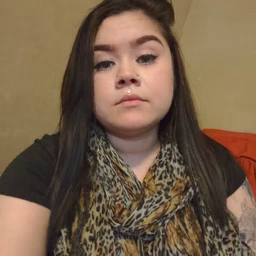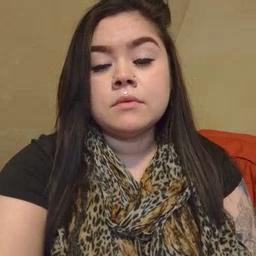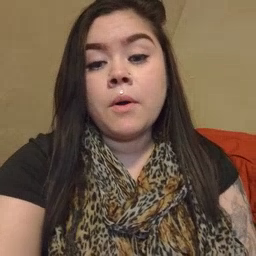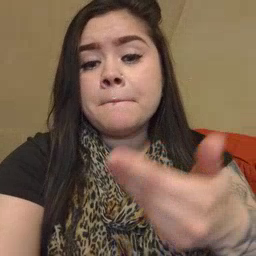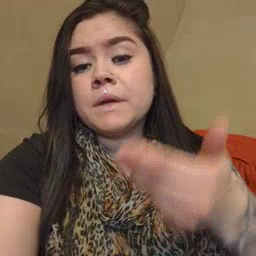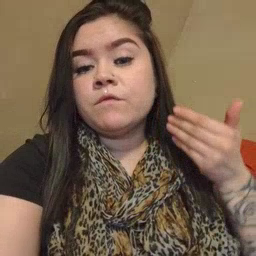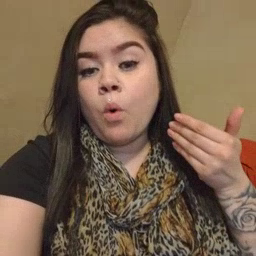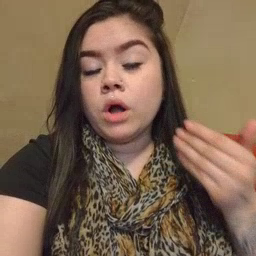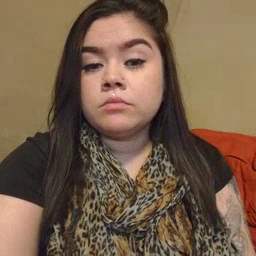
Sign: before